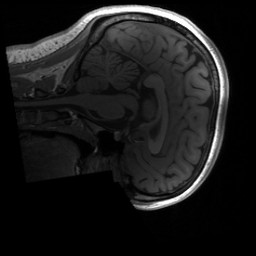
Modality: T1w
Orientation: sagittal
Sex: female